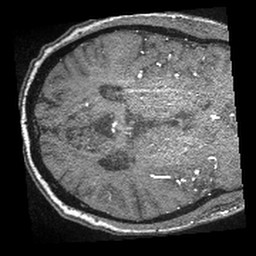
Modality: angio
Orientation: axial
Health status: ill
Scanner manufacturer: siemens
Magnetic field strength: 3 T
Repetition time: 0.0285 s
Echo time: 0.00342 s